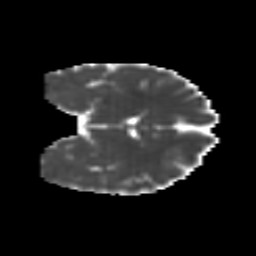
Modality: MD
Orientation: coronal
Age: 16
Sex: female
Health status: ill
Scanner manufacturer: ge
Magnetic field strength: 3 T
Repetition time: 6.752 s
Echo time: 0.079 s